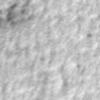
Label: no_change